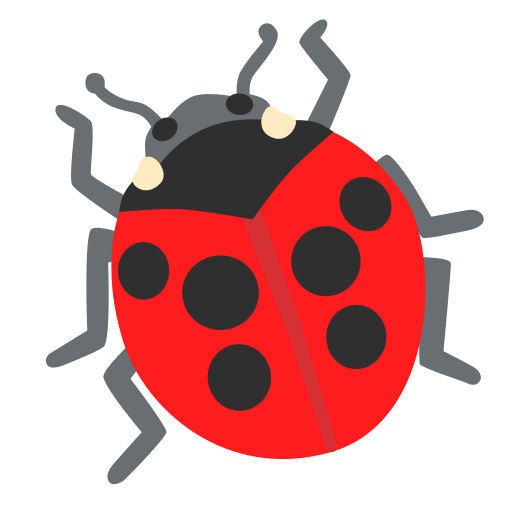
Emoji: 🐞